Field crop: maize
Growth stage: 2
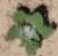
Species: chenopodium